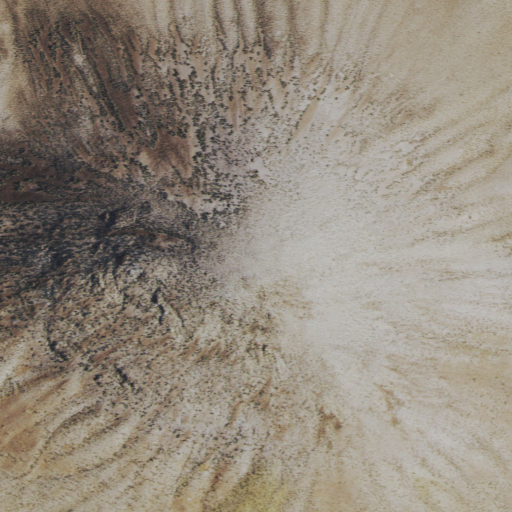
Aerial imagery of mountain in Nevada named Yellow Cone containing only shrub